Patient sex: M
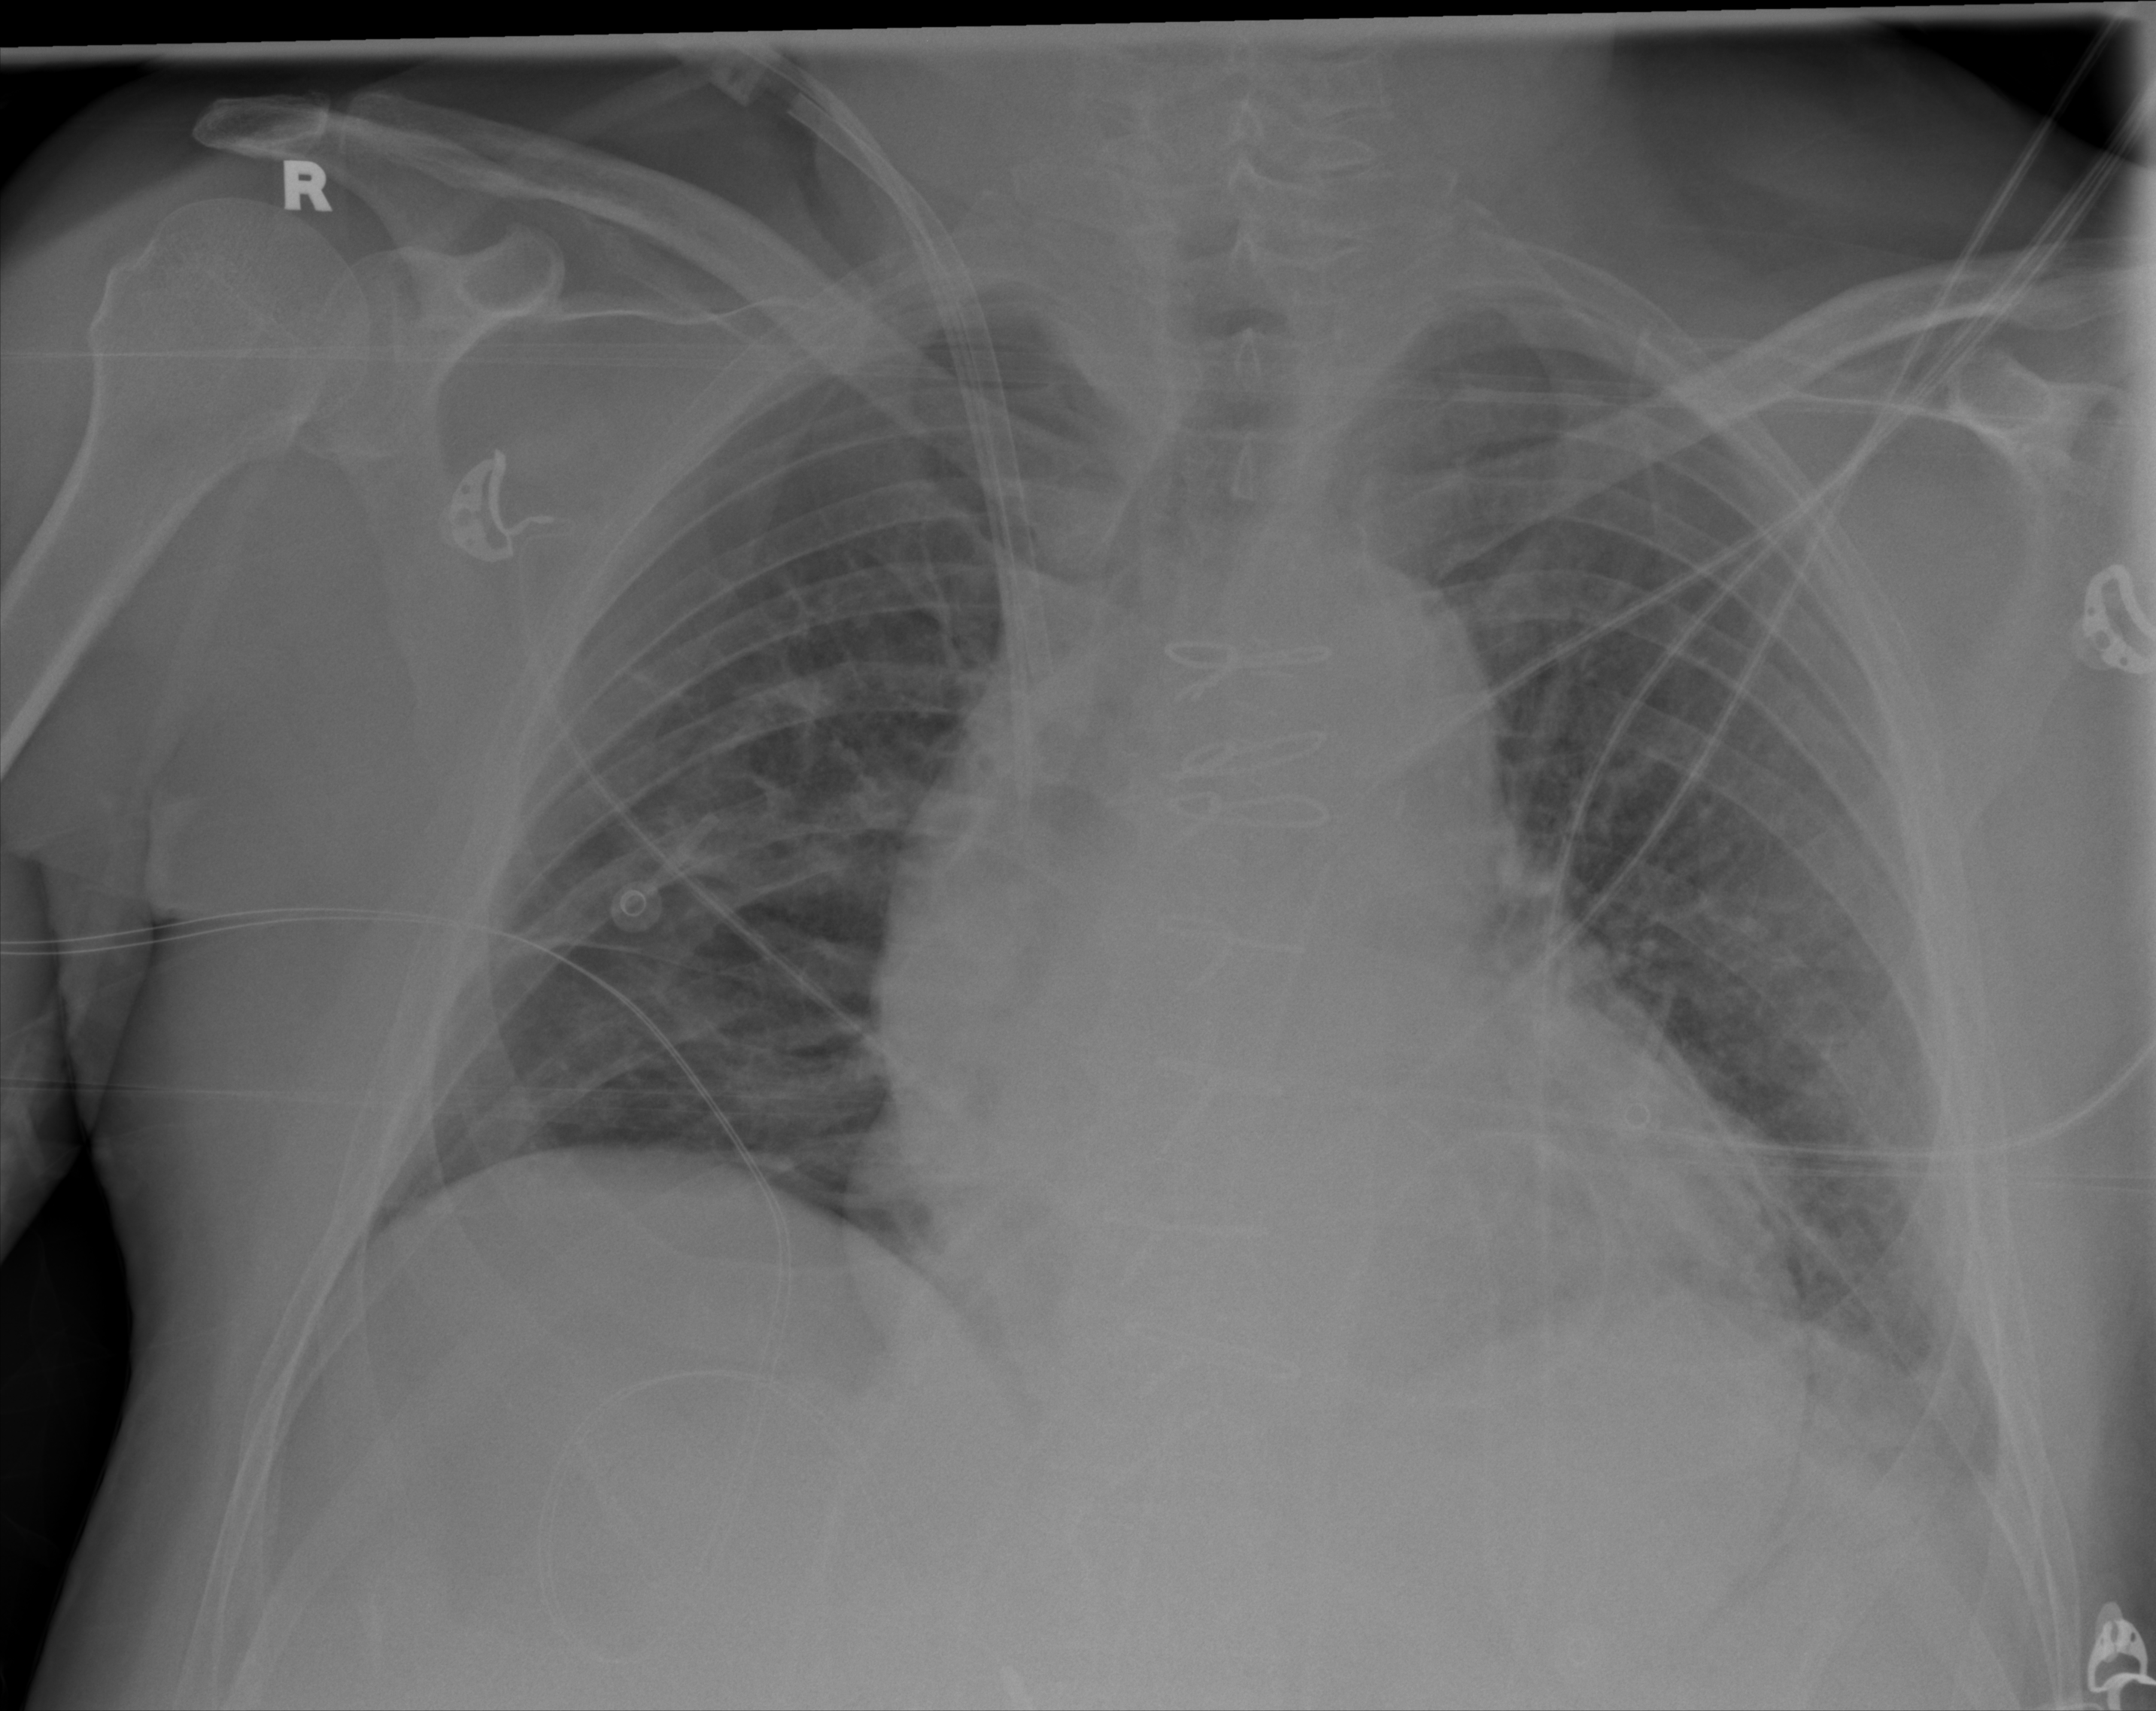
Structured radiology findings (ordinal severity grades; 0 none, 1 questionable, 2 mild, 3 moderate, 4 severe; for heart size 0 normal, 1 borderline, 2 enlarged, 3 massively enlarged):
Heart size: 1
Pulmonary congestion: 2
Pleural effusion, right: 0
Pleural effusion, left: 2
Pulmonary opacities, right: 0
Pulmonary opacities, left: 0
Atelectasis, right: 2
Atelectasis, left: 2